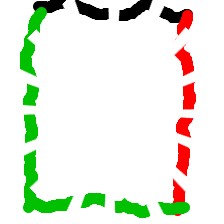
Shape: rectangle